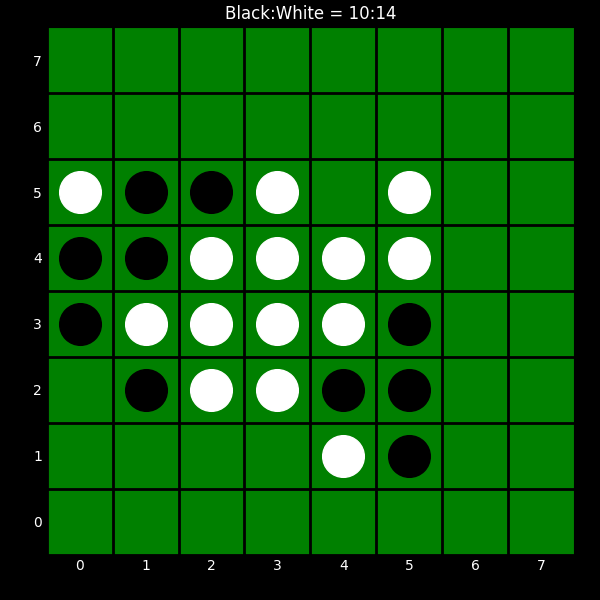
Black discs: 10
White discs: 14